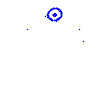
Particle: kaon